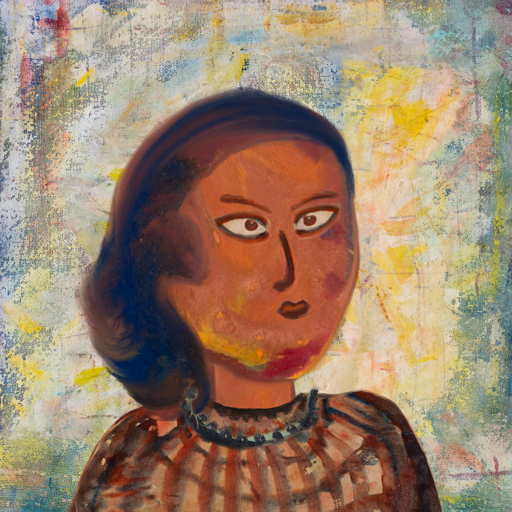
Background: Irani, Head And Neck Side: Mother_And_Son_Son, Face Side: Roy_Bahadur, Bust: Orphan, Hair Side: Mother_And_Son_Son, Head Accessory: Blank, Second Necklace: Blank, Necklace: Childish, Baby: Blank